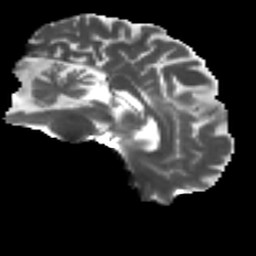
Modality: T2w
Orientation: sagittal
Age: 67
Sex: male
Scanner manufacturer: ge
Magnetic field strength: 3 T
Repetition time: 7.8 s
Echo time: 0.0609 s